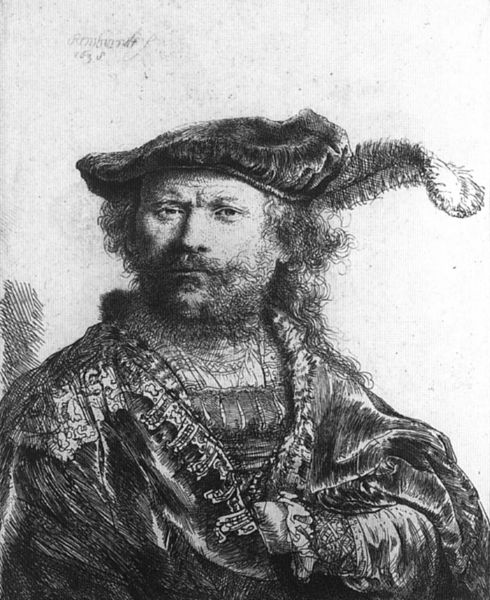
Titel: Selbstbildnis in Kleidung des 16. Jahrhunderts
Künstler: Harmensz van Rijn Rembrandt
Institution: Amsterdam, Rijksprentenkabinett
Schlagwörter: feder, hand, mann, hut, bart, mütze, falten, kleidung, pelz, rembrandt, holland, porträt, mantel, reich, radierung, wohlhabend